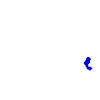
Particle: kaon